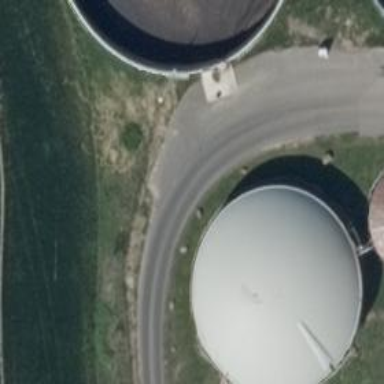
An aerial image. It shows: Storage tank building.